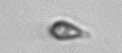
Label: Cryptophyta